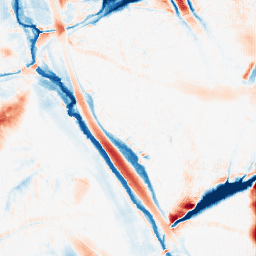
Category: morphological
Decomposition family: morphological_ellipse
Decomposition parameters: operation: average
width: 30
height: 50
Upsampling method: fft_zeropad
Upsampling parameters: scale: 4
Upsampling scale: 4